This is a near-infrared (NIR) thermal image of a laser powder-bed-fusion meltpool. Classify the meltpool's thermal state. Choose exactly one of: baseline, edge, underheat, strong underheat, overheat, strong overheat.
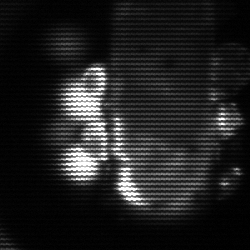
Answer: strong underheat